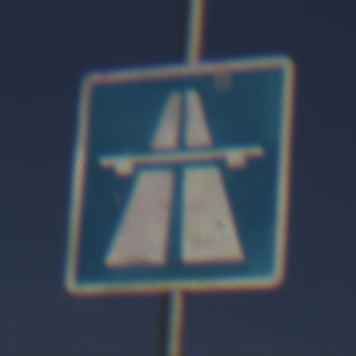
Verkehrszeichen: Autobahn
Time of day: MorningAfternoon
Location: Outdoor (RoadRail)
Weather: PartlyCloudy
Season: NotSpecified
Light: Natural